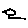
Label: bird